Aerial crown-view tile of a tropical tree (Barro Colorado Island, Panama), acquired 20241112:
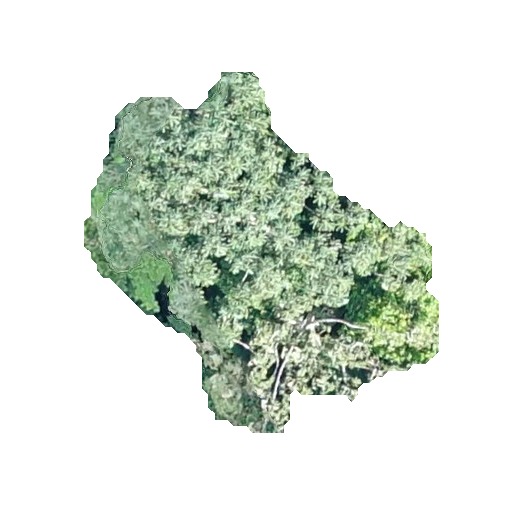
Species: Cecropia insignis
GBIF accepted scientific name: Cecropia insignis
Crown area: 117.665 m²